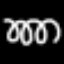
Label: squiggle